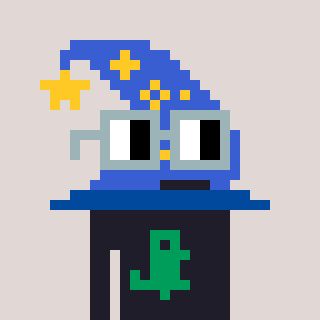
a pixel art character with square dark gray glasses, a wizard hat-shaped head and a grayscale-colored body on a warm background